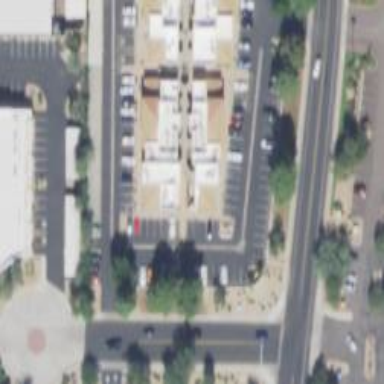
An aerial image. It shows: Healthcare clinic is depicted in the image.